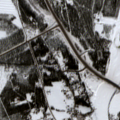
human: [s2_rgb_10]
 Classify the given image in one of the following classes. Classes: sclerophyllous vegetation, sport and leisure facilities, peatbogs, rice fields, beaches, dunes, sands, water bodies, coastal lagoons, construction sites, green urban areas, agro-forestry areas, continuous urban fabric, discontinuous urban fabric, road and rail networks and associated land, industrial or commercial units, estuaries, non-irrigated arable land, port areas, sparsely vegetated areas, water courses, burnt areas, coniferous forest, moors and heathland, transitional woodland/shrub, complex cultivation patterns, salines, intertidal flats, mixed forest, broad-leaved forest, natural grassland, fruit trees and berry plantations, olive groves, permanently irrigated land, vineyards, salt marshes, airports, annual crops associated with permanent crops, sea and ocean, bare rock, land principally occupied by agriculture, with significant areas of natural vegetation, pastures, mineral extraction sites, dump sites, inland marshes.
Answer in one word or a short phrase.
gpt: discontinuous urban fabric, land principally occupied by agriculture, with significant areas of natural vegetation, coniferous forest, mixed forest, transitional woodland/shrub, water courses